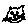
Label: cat